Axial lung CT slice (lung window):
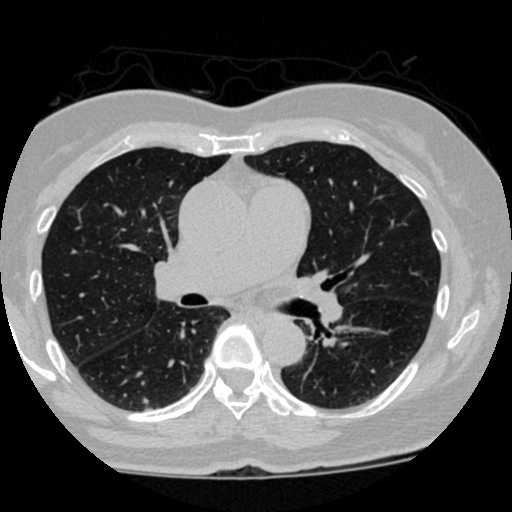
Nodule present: yes
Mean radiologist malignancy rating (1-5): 2.5